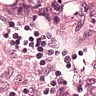
Metastatic tissue present: no